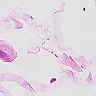
Metastatic tissue present: no